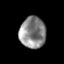
Tissue: prostate
Cell type: T cells
Senescence score: 0.3162
Nuclear area (px): 802
Mean DAPI intensity: 136.727